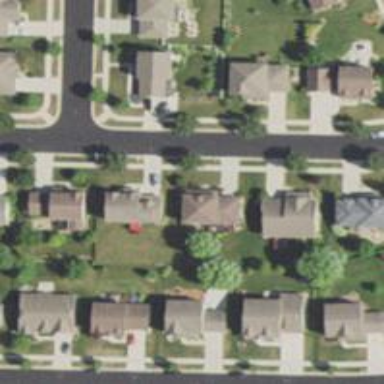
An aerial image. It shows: Sidewalk.